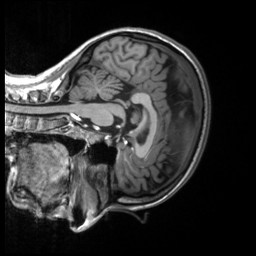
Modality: T1w
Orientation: sagittal
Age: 33
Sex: female
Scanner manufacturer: siemens
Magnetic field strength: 3 T
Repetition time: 2.53 s
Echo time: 0.00219 s